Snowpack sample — Loveland Pass, Silver Plume, Colorado, USA (2/11/26, 12:00 PM MST)
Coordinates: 39.663, -105.886
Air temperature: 35 °F
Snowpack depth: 82 cm
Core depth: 10 cm
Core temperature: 17.6 °F
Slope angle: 13°, slope face: 12°
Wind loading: high
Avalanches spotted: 1
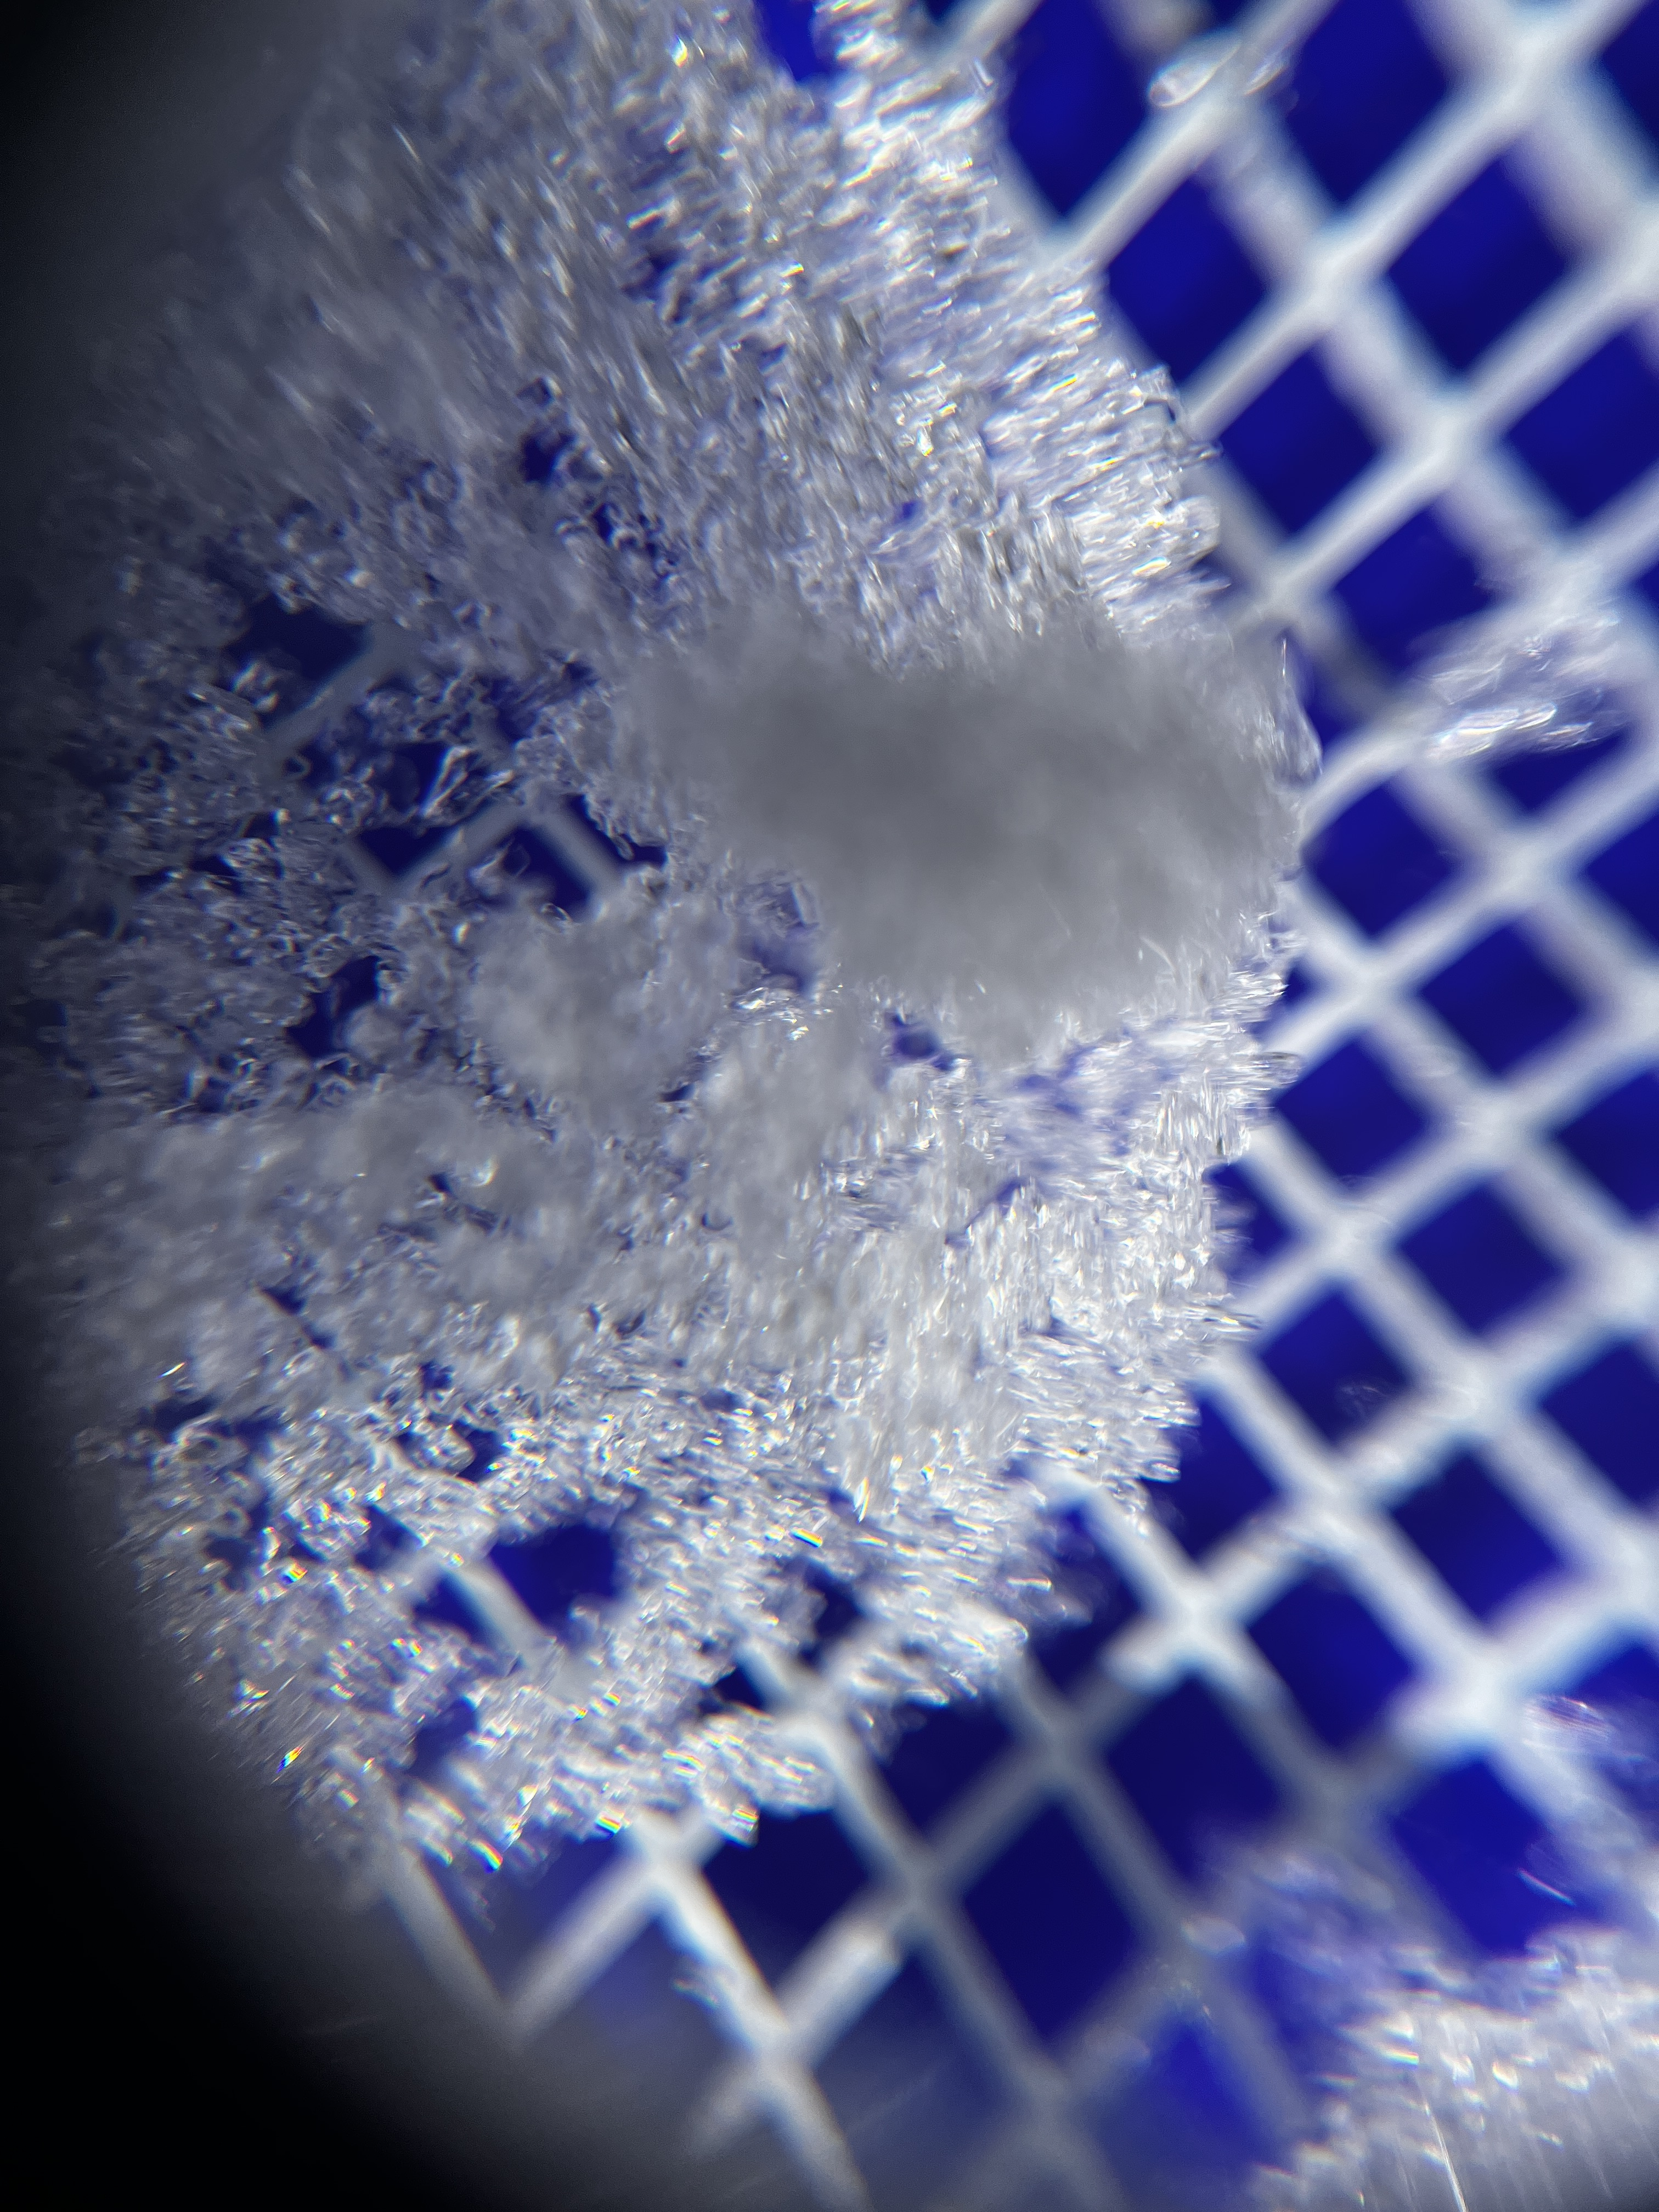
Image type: magnified_profile
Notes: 1 small avalanche spotted on the north side of the bowl, lots of wind loading